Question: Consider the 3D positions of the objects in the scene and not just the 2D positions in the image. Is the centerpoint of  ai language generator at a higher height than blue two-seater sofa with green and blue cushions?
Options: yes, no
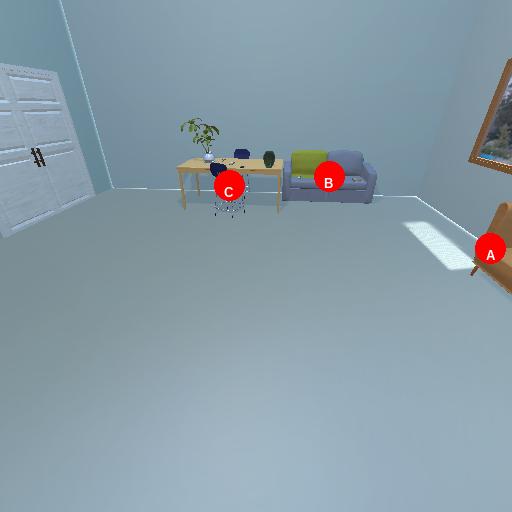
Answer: yes